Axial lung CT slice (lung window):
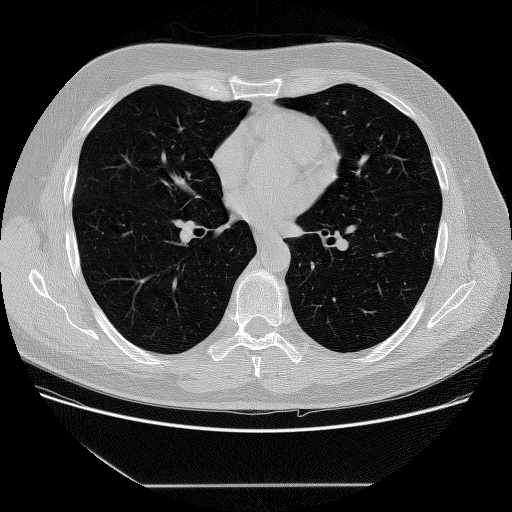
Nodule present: no